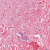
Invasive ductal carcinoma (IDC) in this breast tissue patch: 0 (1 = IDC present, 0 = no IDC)